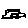
Label: car